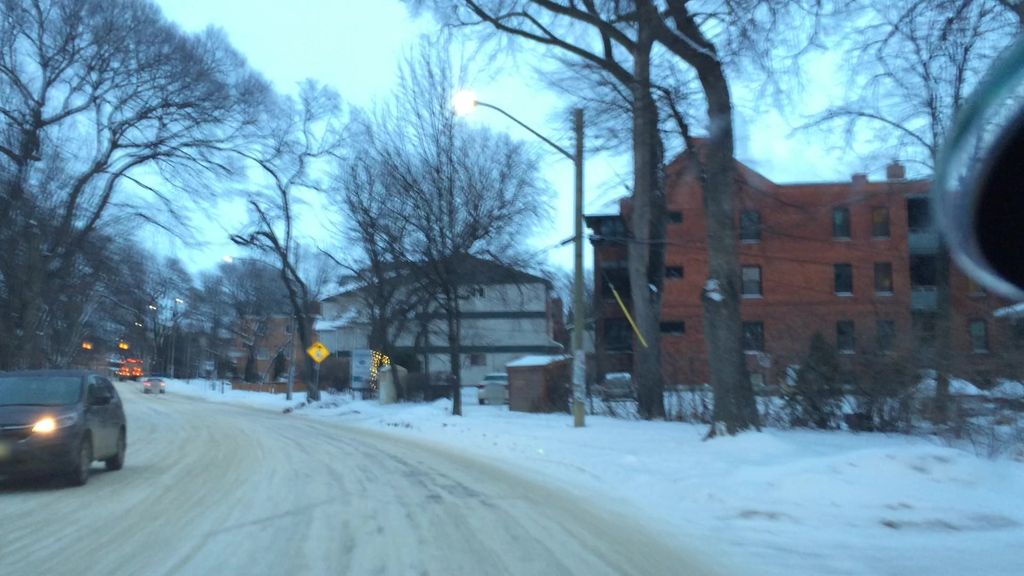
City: winnipeg